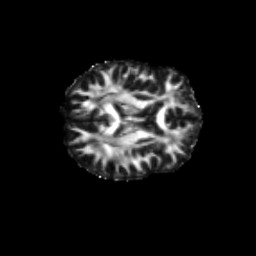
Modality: FA
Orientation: axial
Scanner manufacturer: siemens
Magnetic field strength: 3 T
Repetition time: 9.2 s
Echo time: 0.084 s